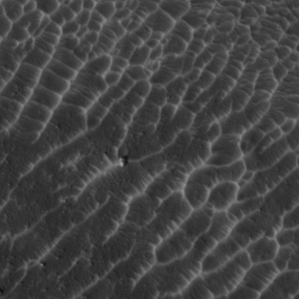
Label: non_frost